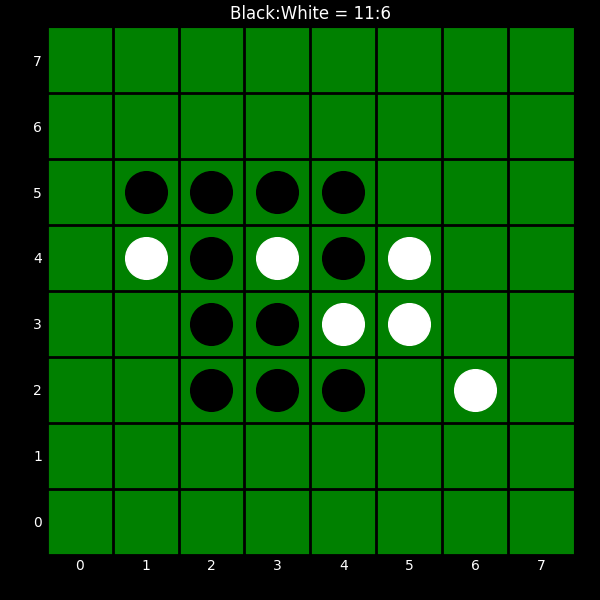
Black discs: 11
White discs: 6